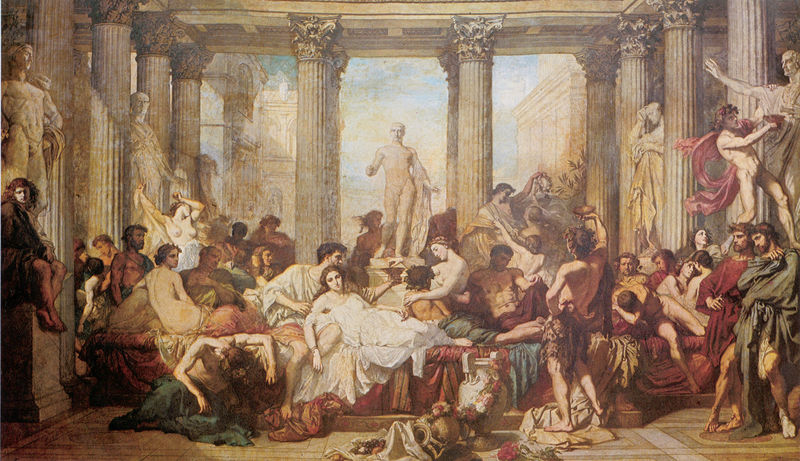
Titel: Les Romains de la décadence, Die Römer der Dekadenz
Künstler: Thomas Couture
Standort: Paris
Institution: Musée d'Orsay
Schlagwörter: akt, blau, dunkel, gemälde, gott, himmel, körper, mann, nackt, schatten, weiß, wolken, akte, frauen, grün, menschen, ocker, sitzen, stadt, blumen, braun, brust, busen, dirnen, frau, frisuren, hell, kleid, licht, marmor, männer, orange, rücken, schwarz, säule, säulen, gebäude, gürtel, haus, rot, tuch, beige, fest, gesellschaft, menge, meschen, betrunken, bärte, feier, gelage, trinken, architektur, arm, arme, diener, falten, sockel, stehen, innenraum, schauen, boden, figur, gewand, haare, kelch, sitzend, stoff, tücher, decke, gewänder, kind, klassizismus, musik, renaissance, rosa, kinder, amphore, amphoren, krug, skulptur, statue, vase, beine, fell, taille, brüste, liebe, ruhe, liegen, fassade, beobachten, lila, violett, oliv, figuren, wein, muskeln, atelier, bett, vasen, halbnackt, plastik, liegend, matratze, halle, becher, leiber, posen, nacktheit, eingang, antike, palast, haufen, ideal, zentralperspektive, schönheit, viele, fliesen, orgie, kapitelle, rom, kapitell, girlanden, römer, skulpturen, plastiken, statuen, portikus, springen, antik, bacchus, toga, griechenland, kanneluren, haüser, zentrum, tempel, königin, kränze, museum, trunkenheit, jupiter, reigen, korinthisch, helden, träger, brau, klettern, fresco, gewölk, betrunkener, bacchanal, dionysos, römisch, athen, standbilder, säulenhalle, olivgrün, idealisiert, korintisch, kasettendecke, atrium, säulenschäfte, kannelur, geschmückt, säle, kline, trunk, erschöpfung, prosten, dionysisch, gewnd, humanismus, temoel, antike architektur, rausch, kannelluren, siegesfeier, hale, dionysien, ausblich, antikes fest, ausschweifungen, blumengirlanen, klinen, lorbee, mundschenk, römisches haus, trauriger, umarmungen, dinysos, menschen liegen, feiern+, bacchien, feoer, kornitsche ordnung